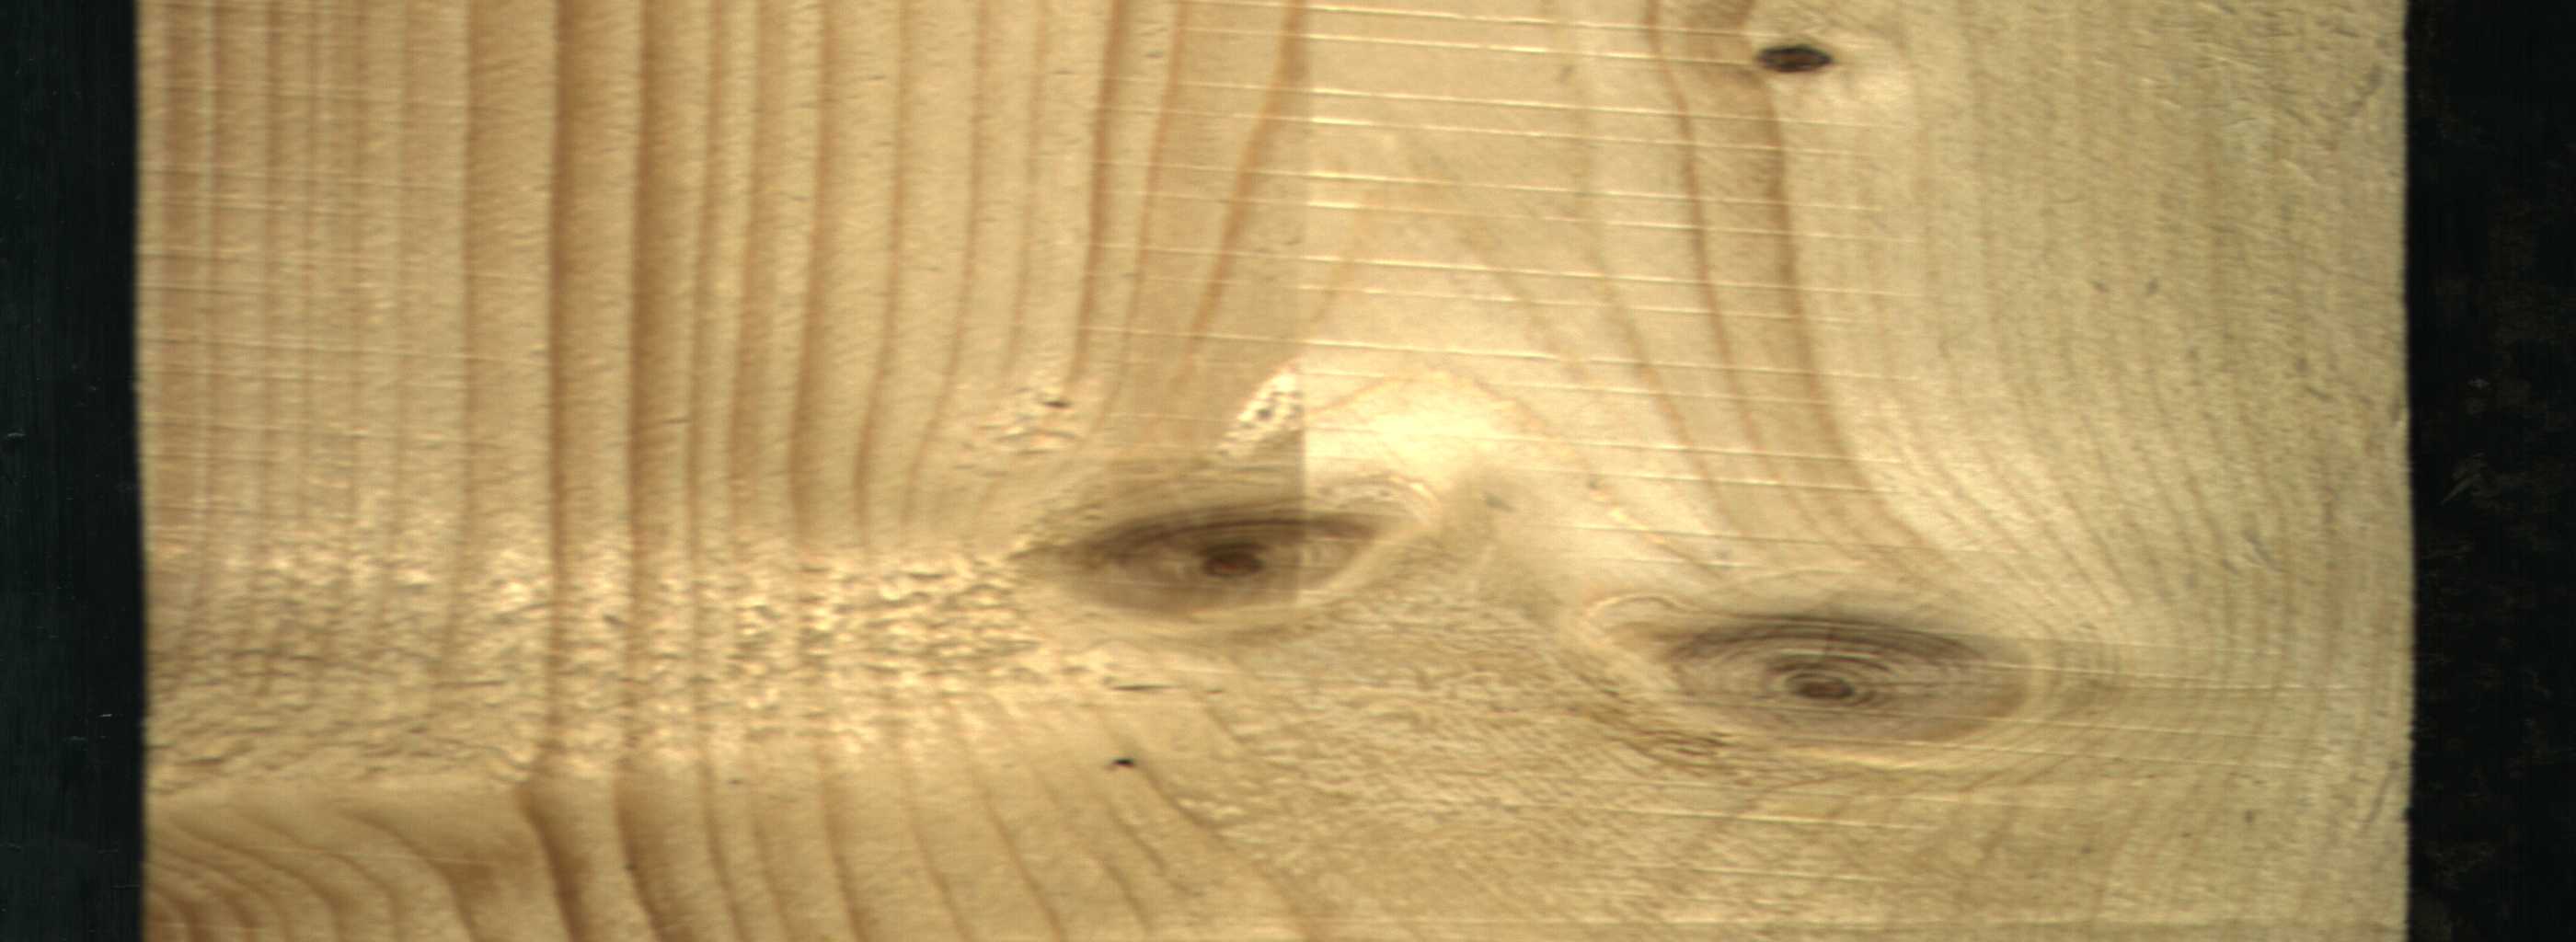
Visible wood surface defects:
Dead_Knot
Dead_Knot
Live_Knot
Live_Knot